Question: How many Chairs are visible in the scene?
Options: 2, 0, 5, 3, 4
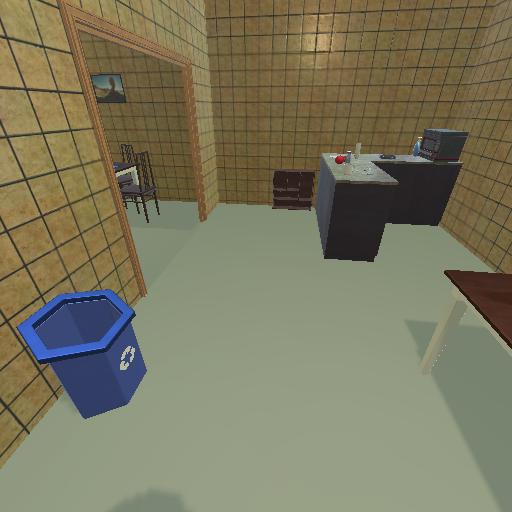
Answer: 2